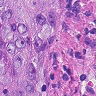
Metastatic tissue present: yes